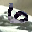
Label: 6